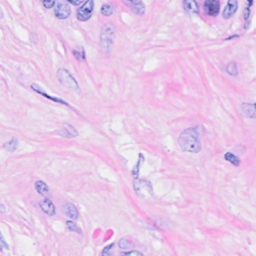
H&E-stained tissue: Breast